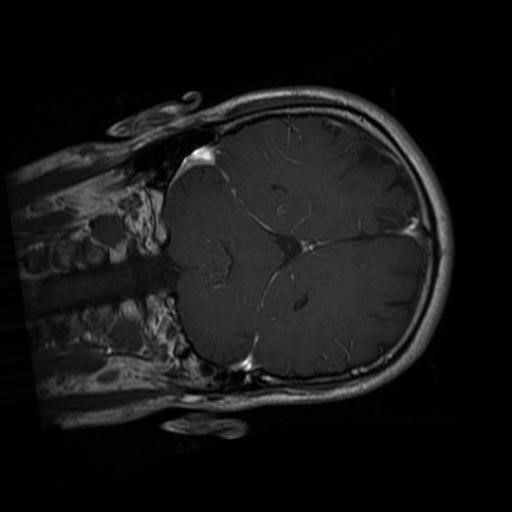
Label: brain_glioma